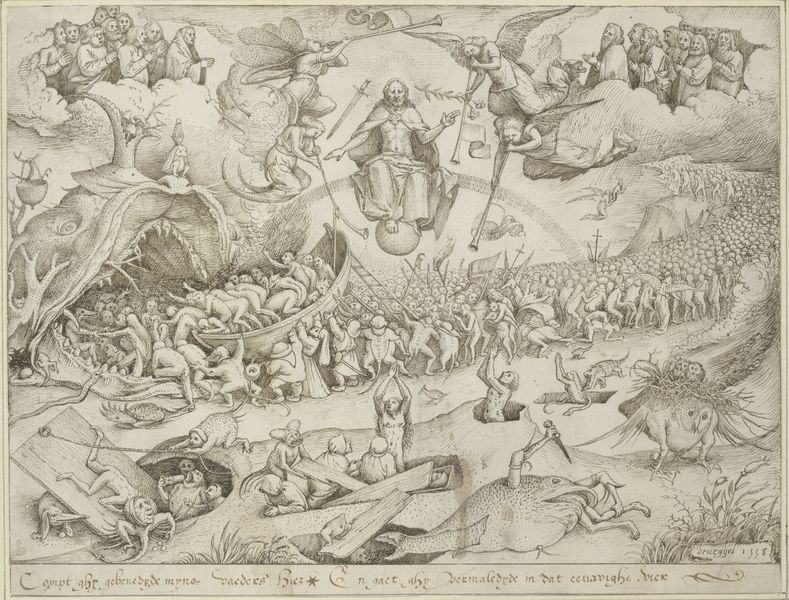
Titel: Das Jüngste Gericht
Künstler: Pieter Bruegel
Standort: Wien
Institution: Albertina, Wien
Schlagwörter: flügel, gott, himmel, kampf, vogel, wolken, menschen, schwarz, skizze, weiss, zeichnung, tiere, wolke, gericht, richter, messer, tod, tot, erde, renaissance, boot, chaos, engel, schiff, schrift, leiter, schlacht, korb, bretter, nagel, narr, kreuz, zweig, brett, druck, lithografie, schwert, waffen, tote, kugel, gestalten, erdkugel, fisch, sschwarz, kreuze, sarg, christus, grab, jesus, apokalypse, christlich, götter, hölle, jüngstes gericht, verdammnis, verdammte, gräber, maul, wesen, mittelalter, fabelwesen, posaunen, fanfaren, heilige, trompeten, wal, posaune, eule, ungeheuer, auferstehung, bruegel, luke, monster, regenbogen, trompete, gottvater, weltenrichter, schrfit, schlund, weltgericht, eulen, endzeit, rachen, falltür, boy, letztes gericht, brett#, apokalype